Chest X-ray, PA view. Patient: 50 years old, sex M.
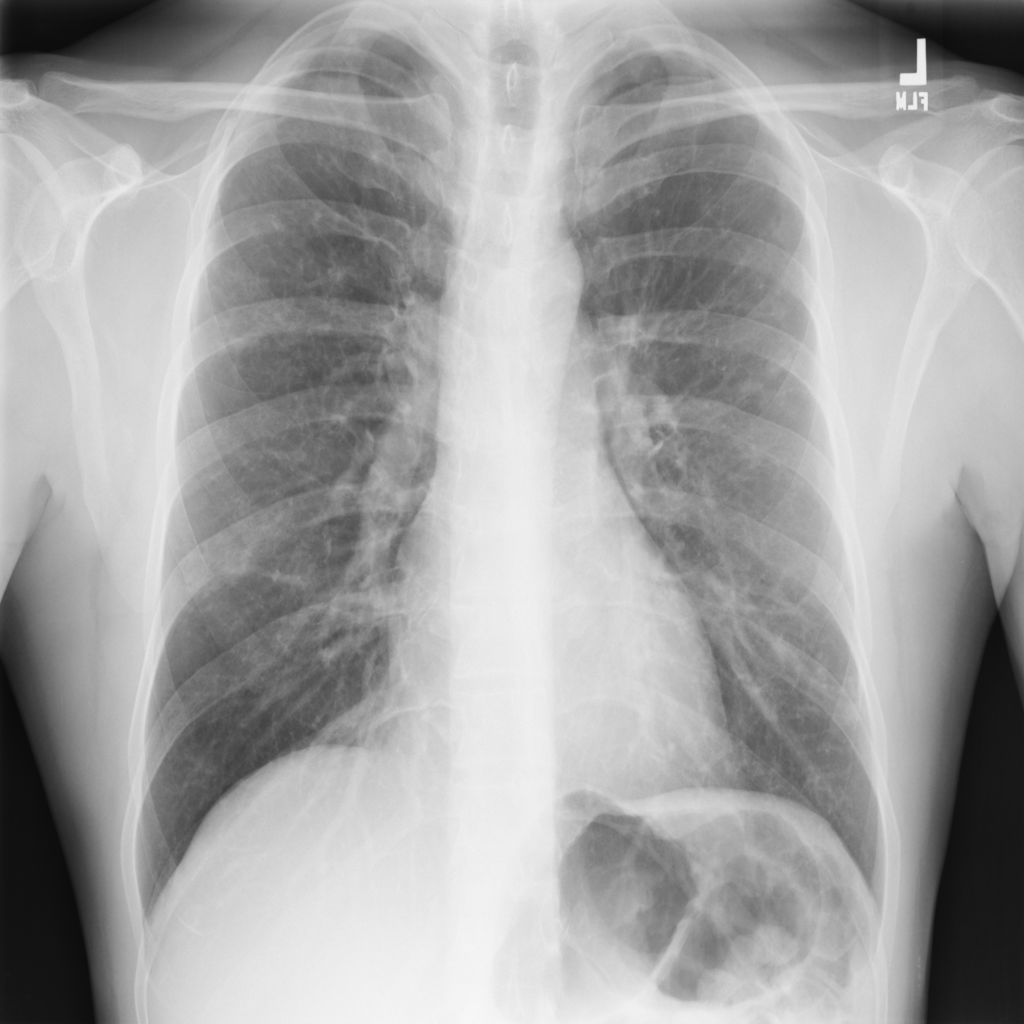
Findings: No Finding